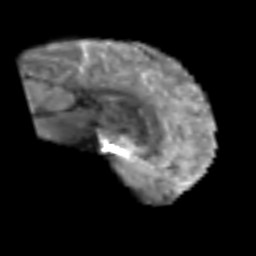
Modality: T2w
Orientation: sagittal
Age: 50
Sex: male
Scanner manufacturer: siemens
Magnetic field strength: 3 T
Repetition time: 6.1 s
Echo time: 0.101 s